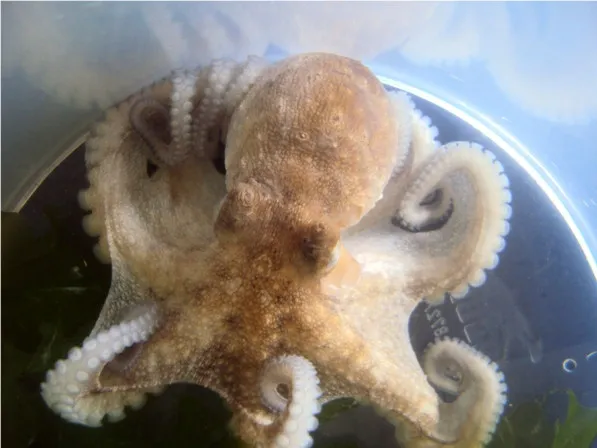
Octopus vulgaris
, this animal caused the injury described in the text.
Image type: medical_photograph (other_medical_photograph)